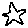
Label: star